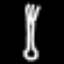
Label: fork